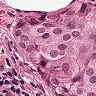
Metastatic tissue present: yes